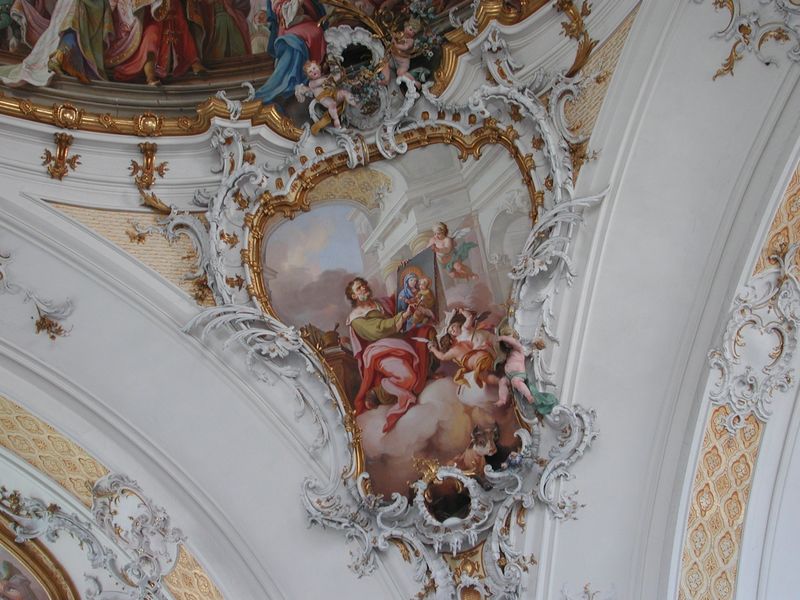
Titel: Ottobeuren, Klosterkirche
Künstler: Christoph Vogt
Standort: Ottobeuren, Klosterkirche (EU - D - Bayern)
Schlagwörter: himmel, weiß, menschen, pastell, wolke, ornament, barock, rahmen, bild, gold, decke, rokoko, kinder, engel, ecke, wandgemälde, stuck, zwickel, sims, jesus, heilige, deckengemälde, putten, bemalung, maria, putti, rocaille, evangelist, lukas